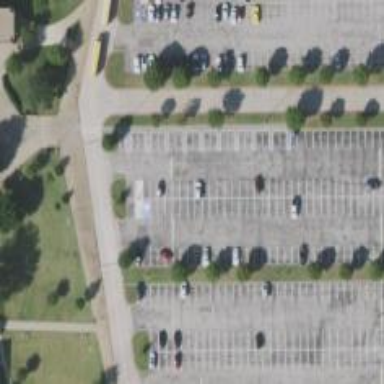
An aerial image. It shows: Parking space is available.